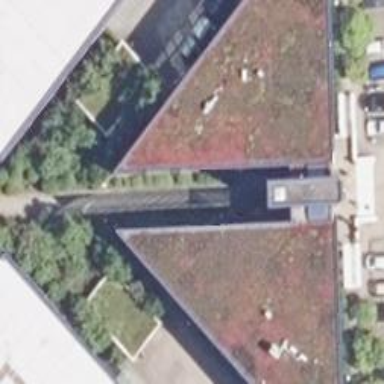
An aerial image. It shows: Industrial building with flat roof covered in grass.